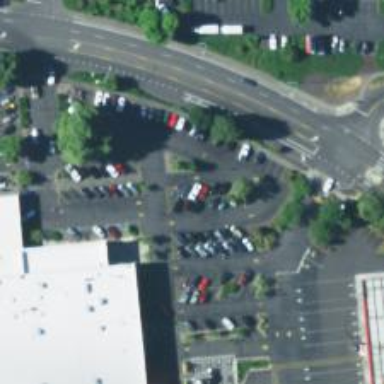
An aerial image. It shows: Parking space.